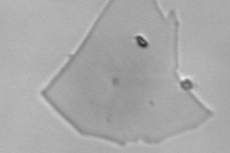
Label: detritus_transparent